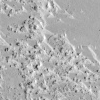
Atmospheric dust classification: not_dusty